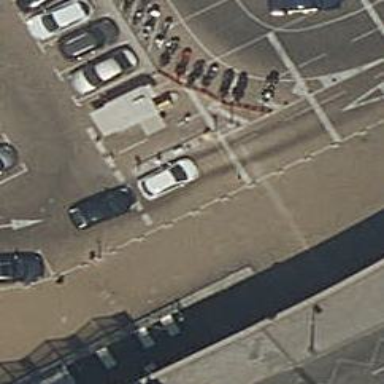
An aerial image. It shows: Lift gate barrier.